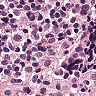
Metastatic tissue present: no